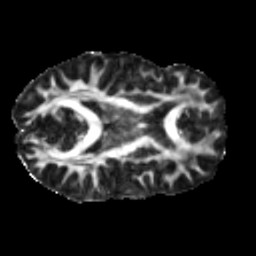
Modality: FA
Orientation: axial
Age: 46
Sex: male
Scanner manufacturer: siemens
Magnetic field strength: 3 T
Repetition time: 5 s
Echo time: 0.092 s